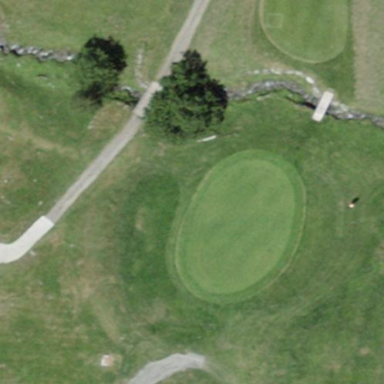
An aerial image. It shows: Penalty area on golf course.